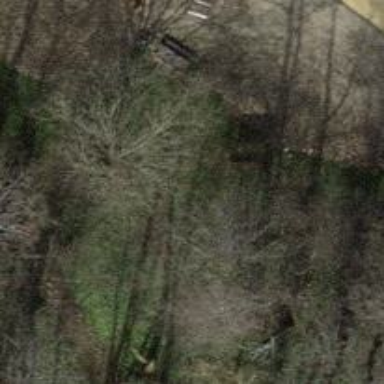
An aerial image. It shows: Picnic table located in leisure land area.